Field crop: maize
Growth stage: 1
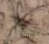
Species: salsola